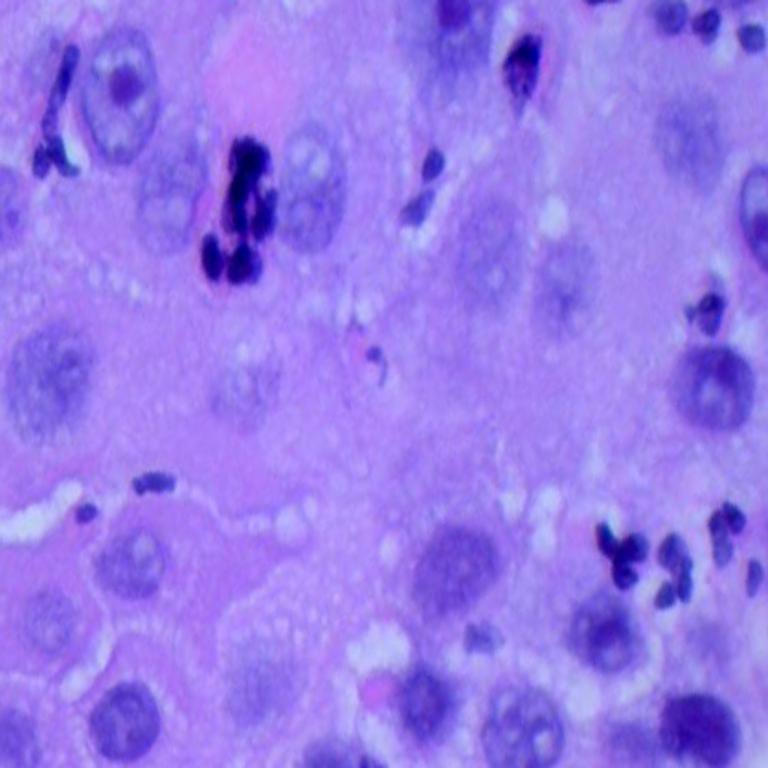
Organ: lung
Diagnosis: squamous carcinomas